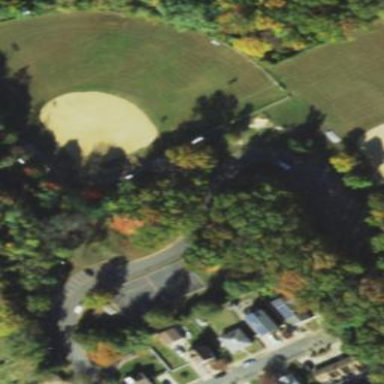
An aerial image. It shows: Baseball pitch for leisure and sports activities.